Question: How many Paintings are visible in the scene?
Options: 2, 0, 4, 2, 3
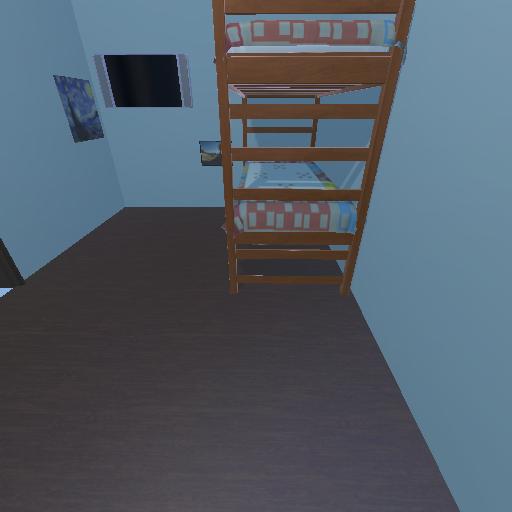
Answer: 2